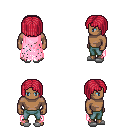
a pixel art fantasy rpg character, male body template, human, dark skin, pink tattered cape, teal pants, ruby red pageboy hairstyle, white slippers, four views (front, back, left, right), 2x2 character sprite sheet, small pixel art, hard edges, no anti-aliasing